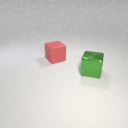
large green metal cube in front of large red rubber cube